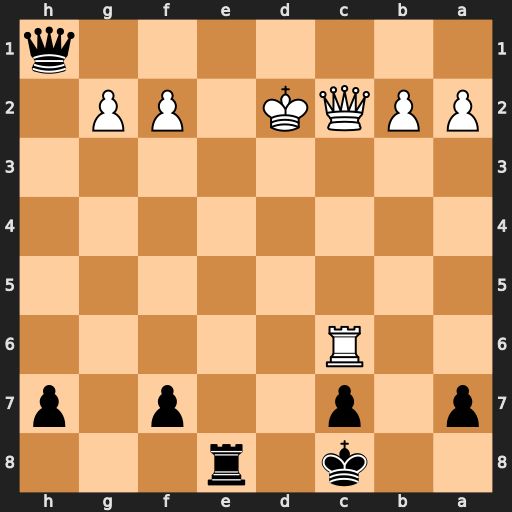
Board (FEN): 2k1r3/p1p2p1p/2R5/8/8/8/PPQK1PP1/7q
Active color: b
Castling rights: -
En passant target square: -
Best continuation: Qe1+ Kd3 Qe4+ Kc3 Qxc6+